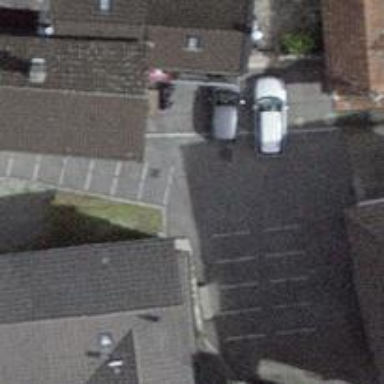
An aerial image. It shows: Alley classified as service road.